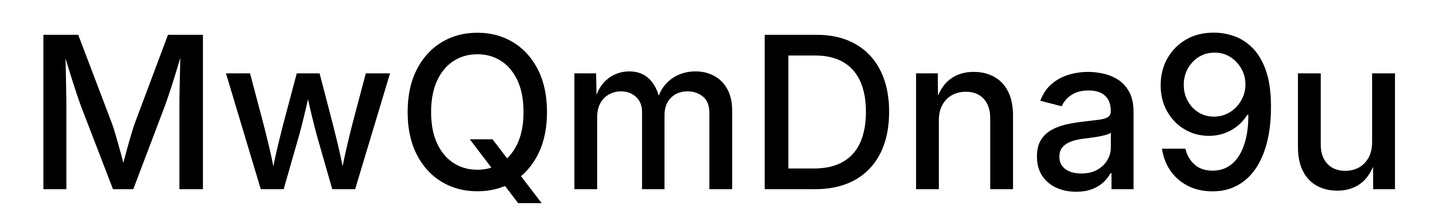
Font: Inter_Medium